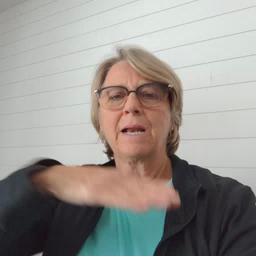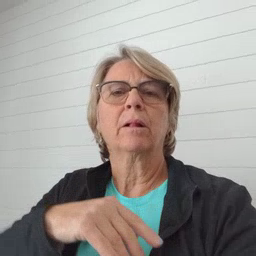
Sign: table